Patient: sex M, age 55
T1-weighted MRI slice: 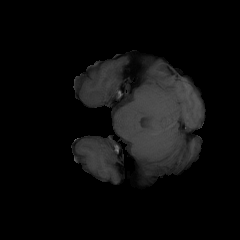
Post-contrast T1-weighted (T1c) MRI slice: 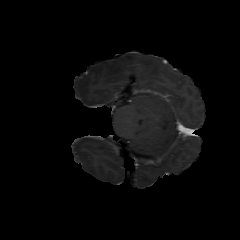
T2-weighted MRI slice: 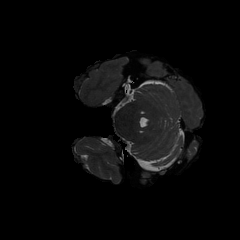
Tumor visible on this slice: no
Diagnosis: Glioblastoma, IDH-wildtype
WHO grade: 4